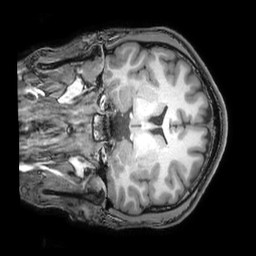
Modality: T1w
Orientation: coronal
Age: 23
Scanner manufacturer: philips
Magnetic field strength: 3 T
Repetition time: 0.007 s
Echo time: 0.003501 s